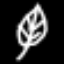
Label: leaf